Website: apple
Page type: cart
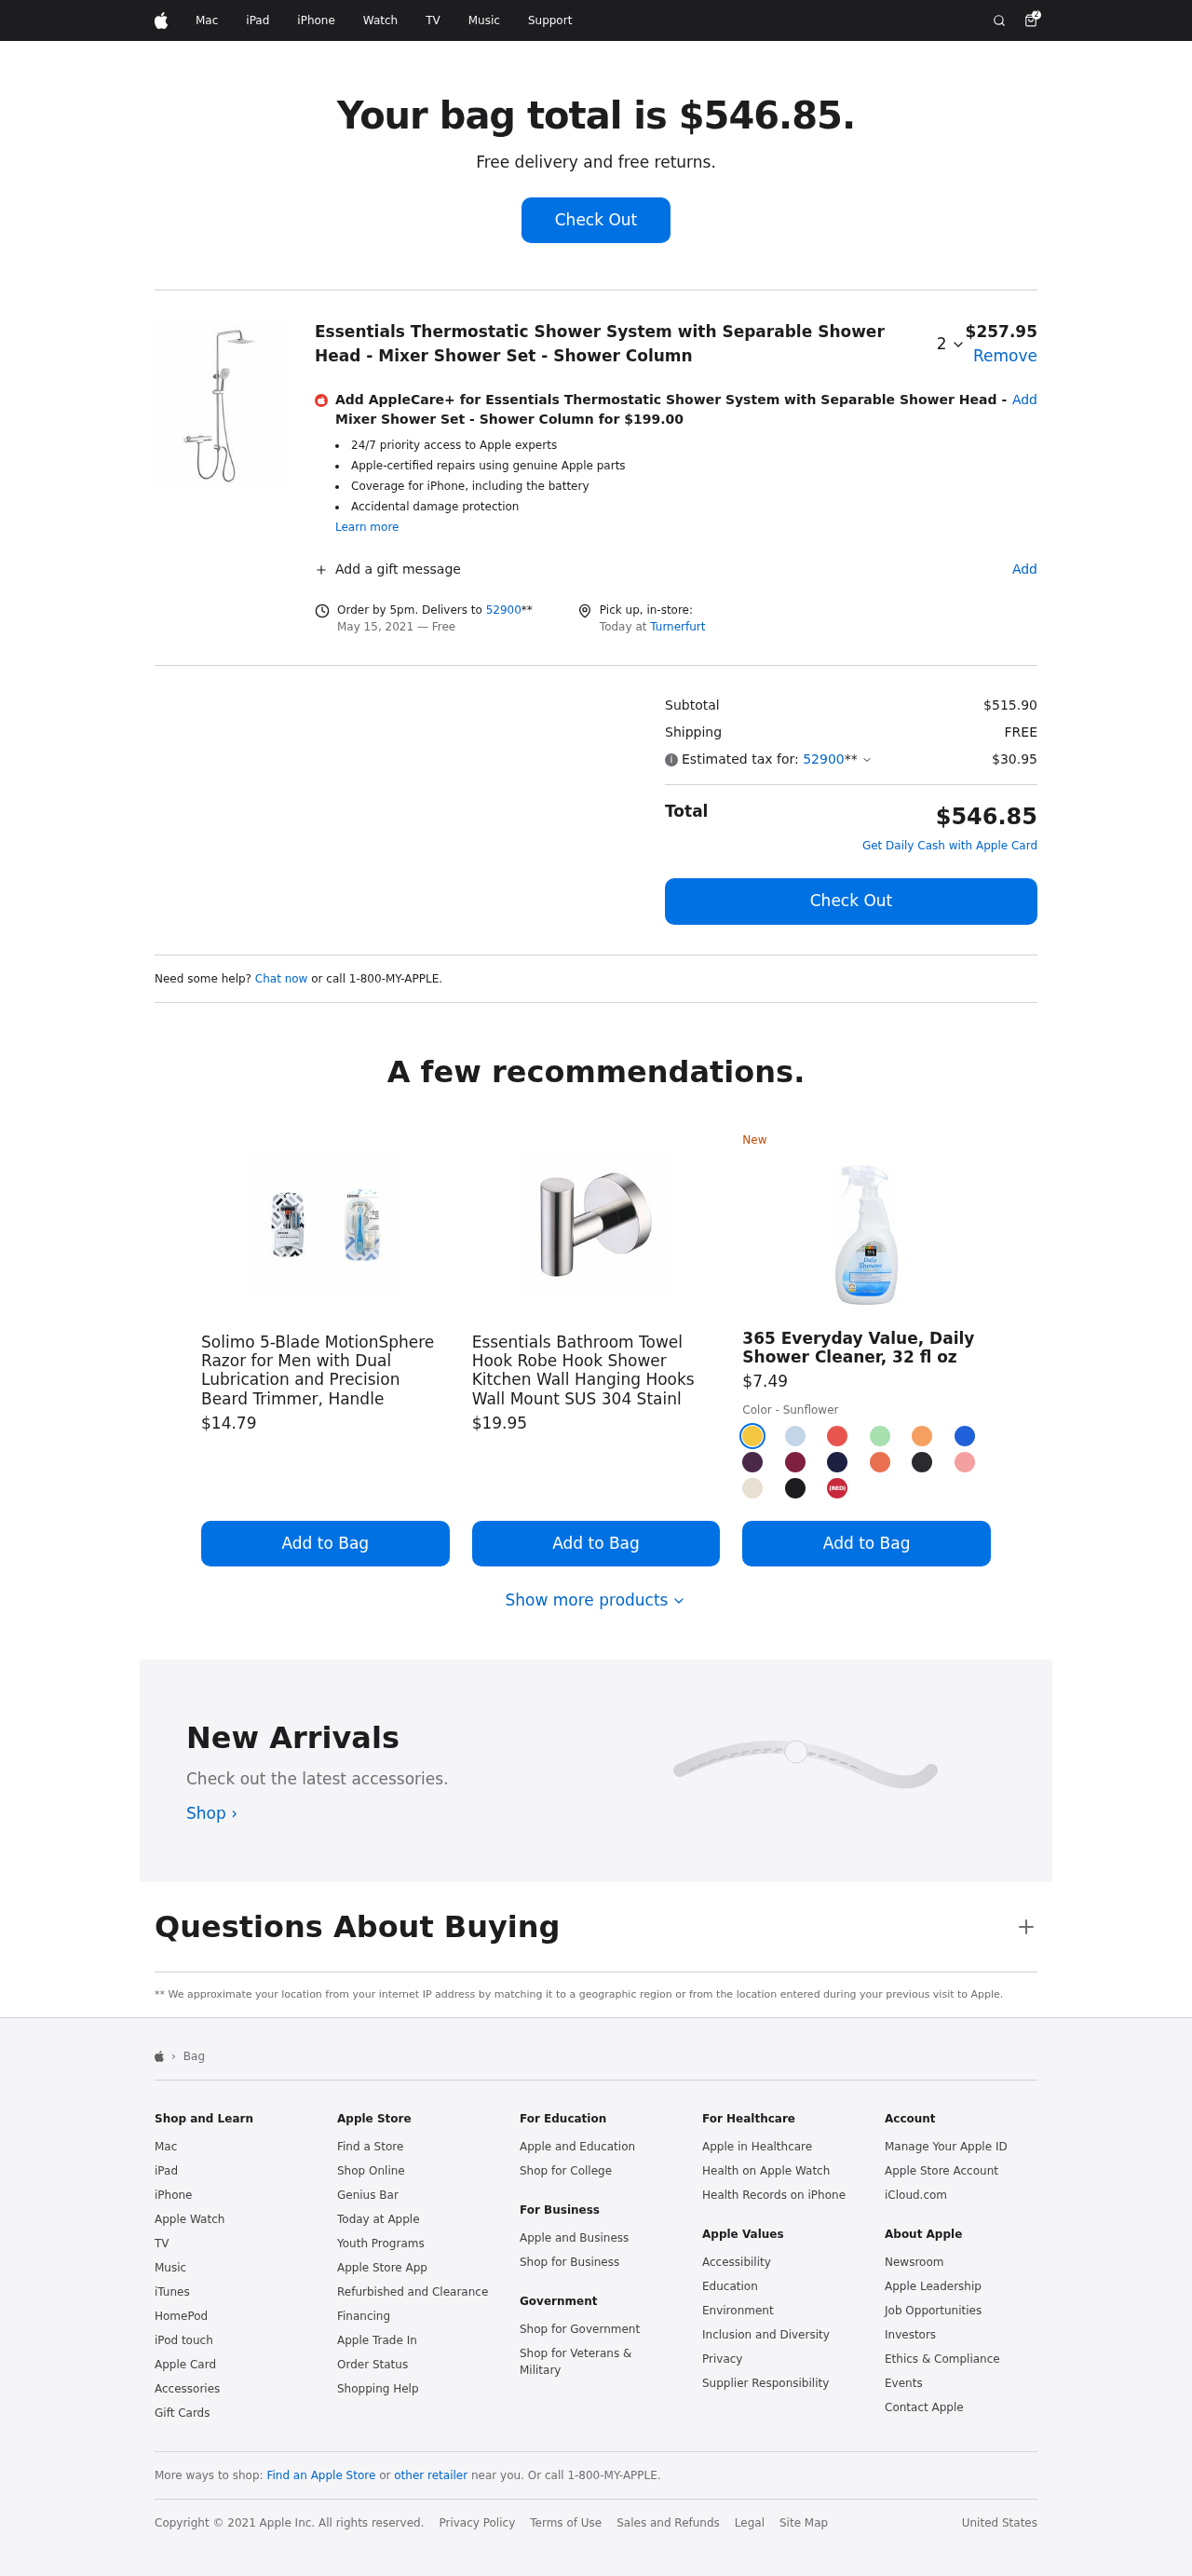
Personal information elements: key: PII_CITY
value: Turnerfurt
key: PII_POSTCODE
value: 52900
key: PII_POSTCODE_FULL
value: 52900
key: PII_POSTCODE_NUMERIC
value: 52900
Product elements: key: PRODUCT1_NAME
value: Essentials Thermostatic Shower System with Separable Shower Head - Mixer Shower Set - Shower Column
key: PRODUCT1_PRICE
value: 257.95
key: PRODUCT1_QUANTITY
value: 2
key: PRODUCT2_NAME
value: Solimo 5-Blade MotionSphere Razor for Men with Dual Lubrication and Precision Beard Trimmer, Handle
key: PRODUCT2_PRICE
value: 14.79
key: PRODUCT3_NAME
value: Essentials Bathroom Towel Hook Robe Hook Shower Kitchen Wall Hanging Hooks Wall Mount SUS 304 Stainl
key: PRODUCT3_PRICE
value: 19.95
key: PRODUCT4_NAME
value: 365 Everyday Value, Daily Shower Cleaner, 32 fl oz
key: PRODUCT4_PRICE
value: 7.49
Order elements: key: ORDER_NUM_ITEMS
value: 2
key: ORDER_TOTAL
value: $546.85
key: ORDER_SHIPPING_DATE
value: May 15, 2021
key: ORDER_SUBTOTAL
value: $515.90
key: ORDER_SHIPPING_COST
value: FREE
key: ORDER_TAX
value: $30.95